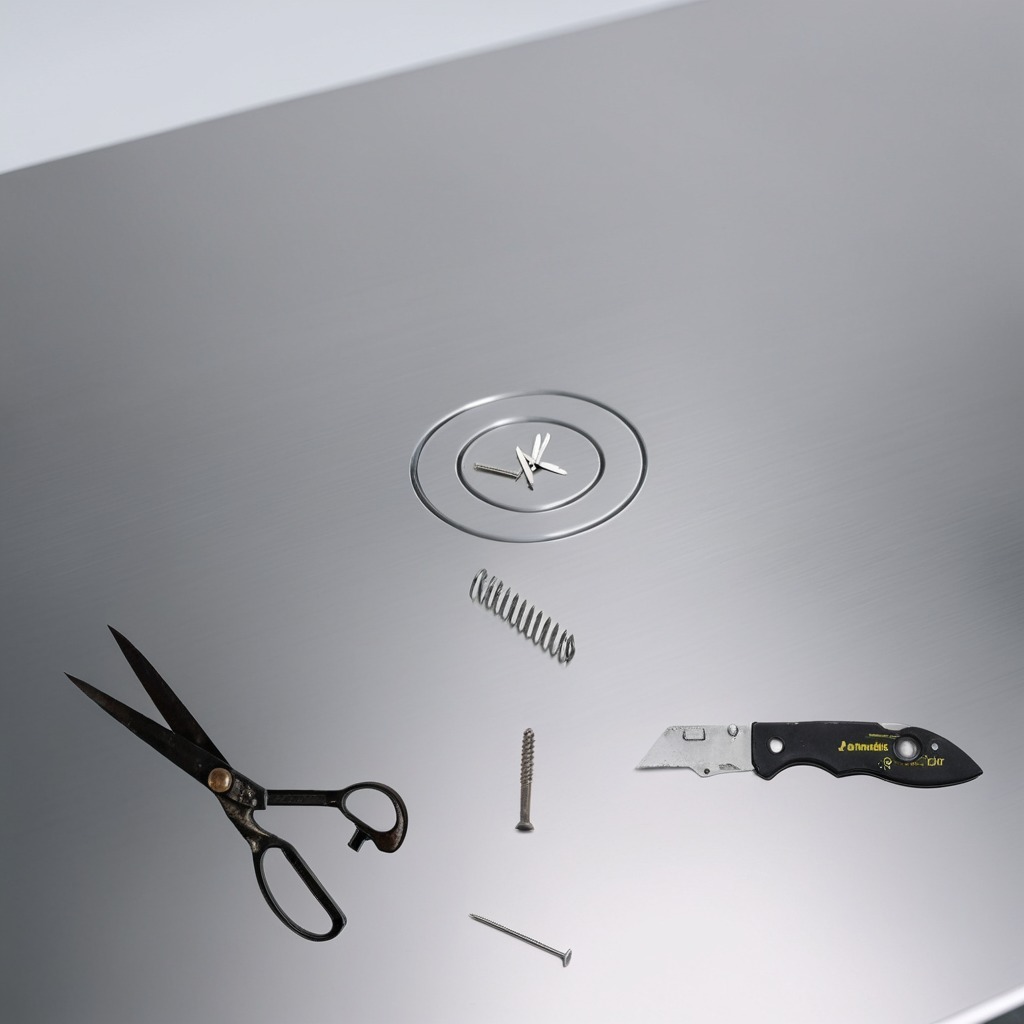
A utility knife, a metal machine screw, an iron nail, a coiled metal spring, and a pair of scissors are lying on a stainless steel table in a high-end prototyping lab.